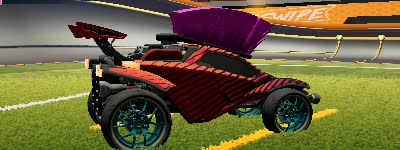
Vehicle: octane